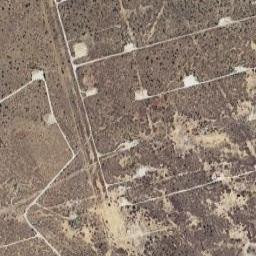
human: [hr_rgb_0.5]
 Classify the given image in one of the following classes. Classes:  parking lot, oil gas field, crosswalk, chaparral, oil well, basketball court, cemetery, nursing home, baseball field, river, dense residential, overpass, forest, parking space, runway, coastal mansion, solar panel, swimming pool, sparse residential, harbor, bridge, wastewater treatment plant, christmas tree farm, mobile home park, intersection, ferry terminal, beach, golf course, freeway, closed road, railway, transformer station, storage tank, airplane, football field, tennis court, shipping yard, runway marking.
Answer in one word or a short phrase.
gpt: oil gas field